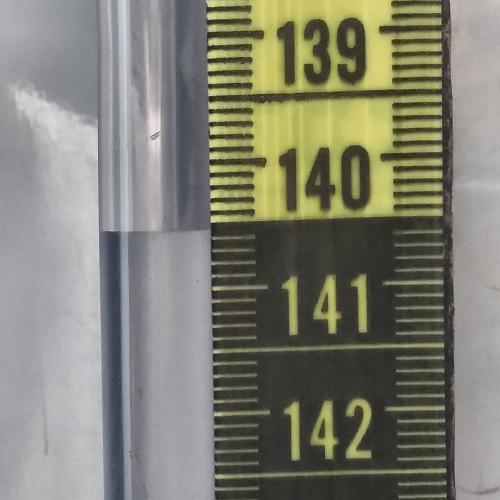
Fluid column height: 140.6 cm